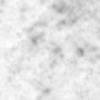
Label: no_change